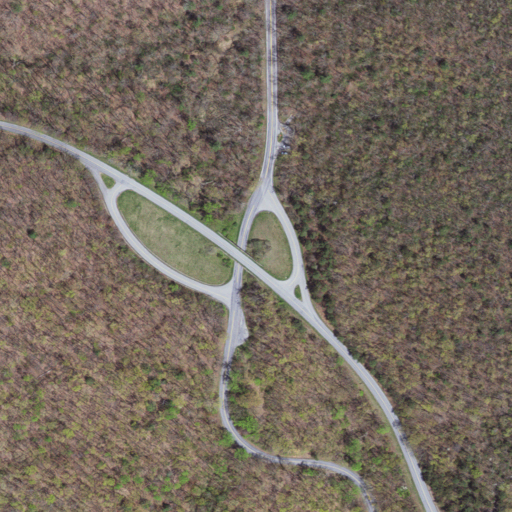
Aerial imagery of gap in Virginia named Bearwallow Gap containing deciduous forest, mixed forest, open development, low intensity development, medium intensity development, and high intensity development